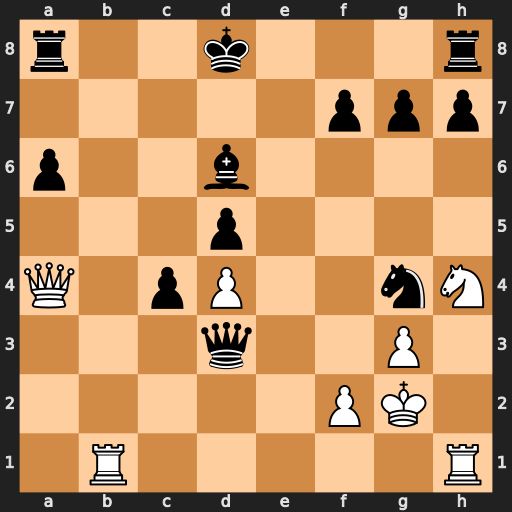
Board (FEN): r2k3r/5ppp/p2b4/3p4/Q1pP2nN/3q2P1/5PK1/1R5R
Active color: w
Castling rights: -
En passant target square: -
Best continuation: Qc6 Qe4+ Nf3 Ne3+ fxe3